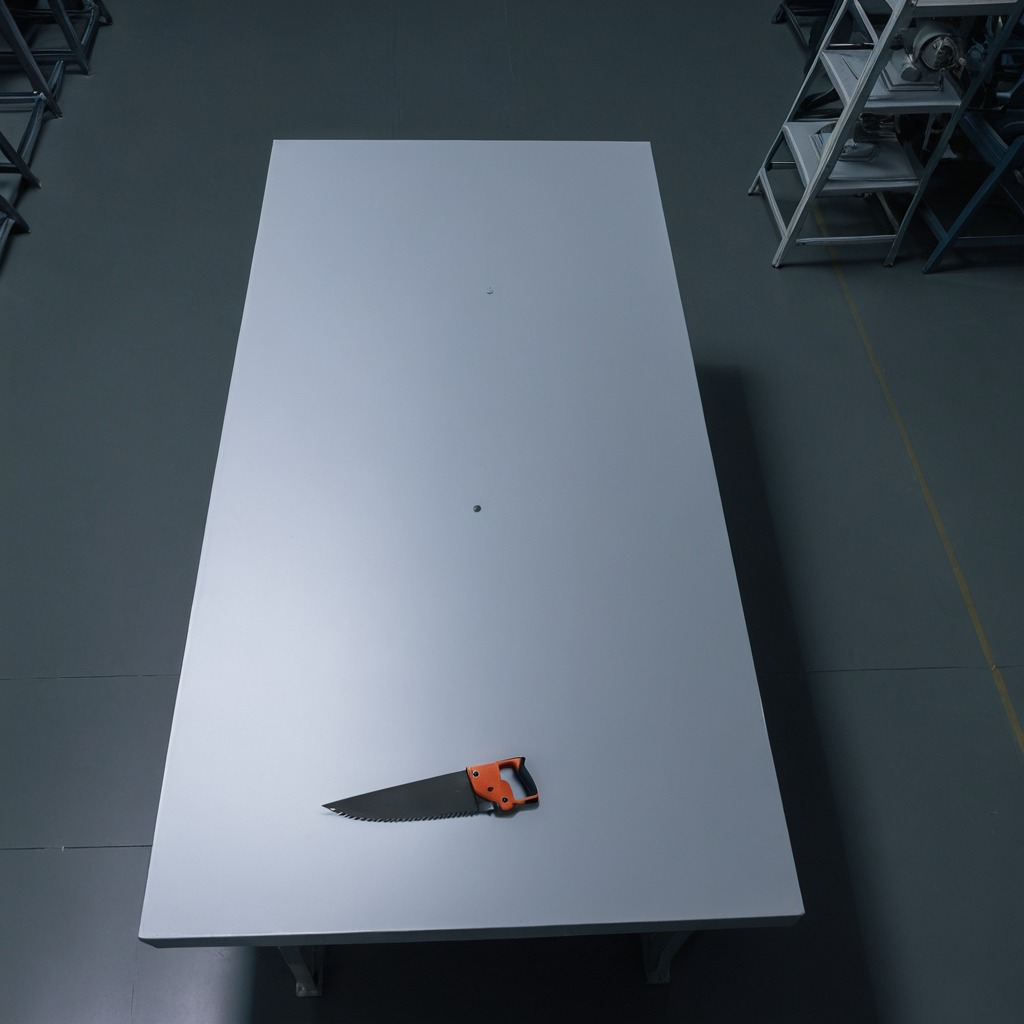
A metal saw is lying on the tabletop in the basement in the evening.